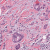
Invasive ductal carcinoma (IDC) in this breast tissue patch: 1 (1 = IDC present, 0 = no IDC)